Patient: sex F, age 59
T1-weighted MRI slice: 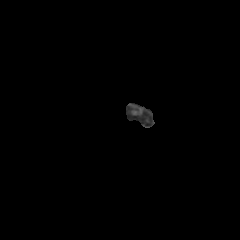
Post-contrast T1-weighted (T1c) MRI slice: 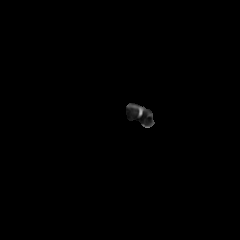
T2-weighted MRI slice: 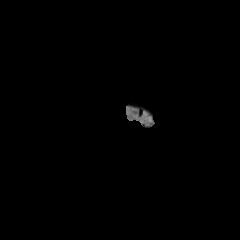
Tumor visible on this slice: no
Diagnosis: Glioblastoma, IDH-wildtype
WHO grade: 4